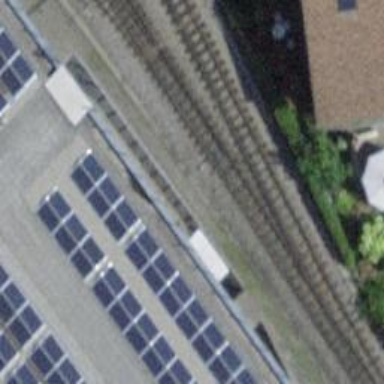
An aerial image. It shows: Narrow-gauge railway track with one electrified contact line.